Field crop: tomato
Growth stage: 2
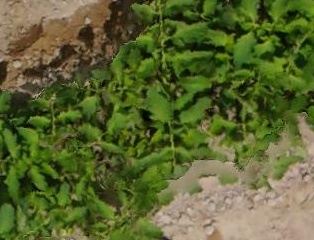
Species: tomato